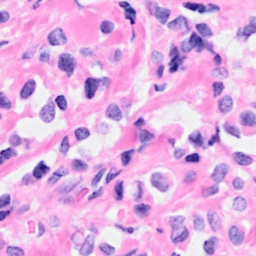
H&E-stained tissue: Breast